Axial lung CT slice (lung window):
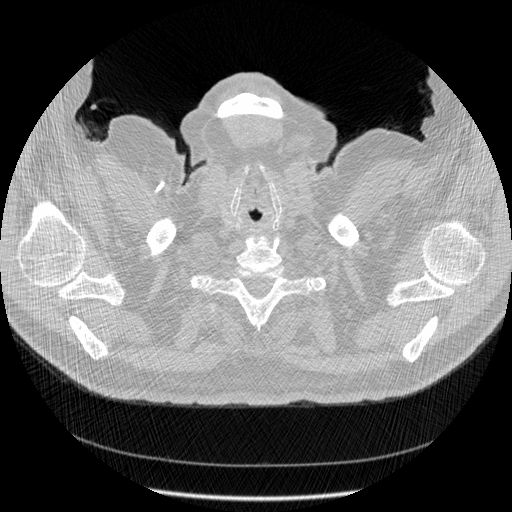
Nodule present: no